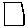
Label: square